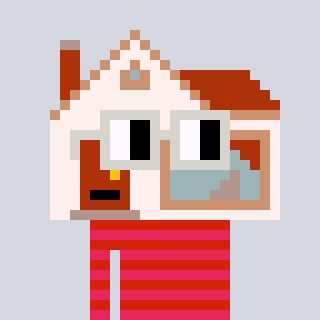
a pixel art character with square light gray glasses, a house-shaped head and a red-colored body on a cool background